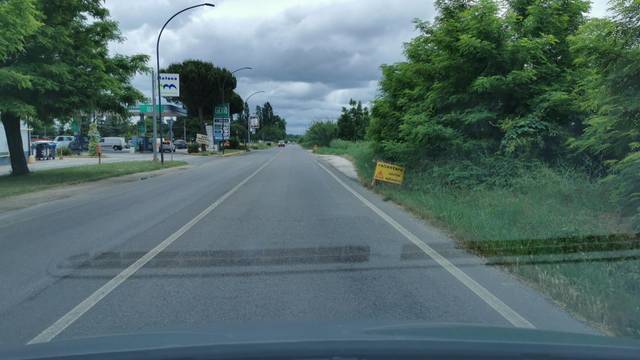
Region: Italy
Coordinates: 44.386, 12.196